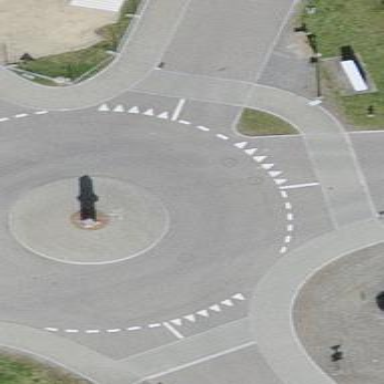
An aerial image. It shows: Residential road with roundabout.